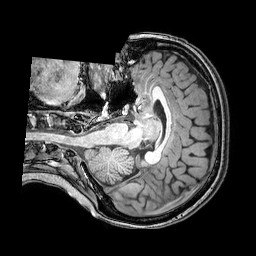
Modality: T1w
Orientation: axial
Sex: female
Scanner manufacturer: philips
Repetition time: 0.00825 s
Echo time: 0.00378 s